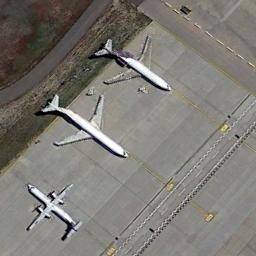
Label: airplane